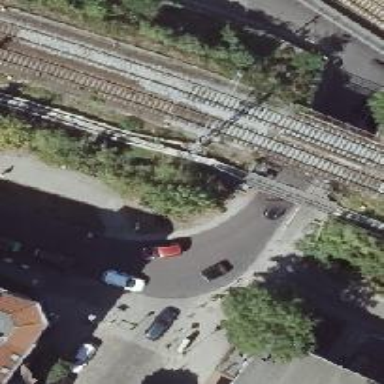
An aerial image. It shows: Abandoned railway yard with bridge.